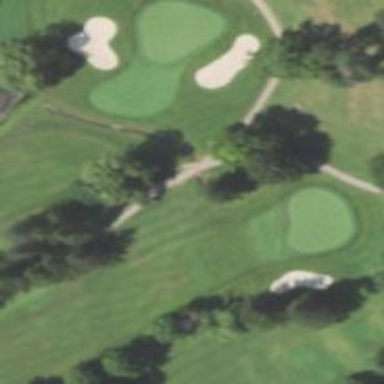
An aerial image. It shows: Path for both roads and golfers.